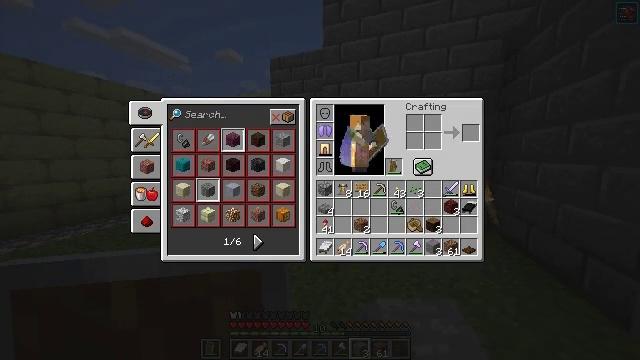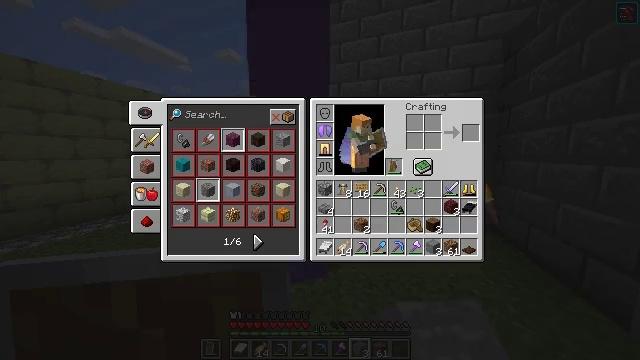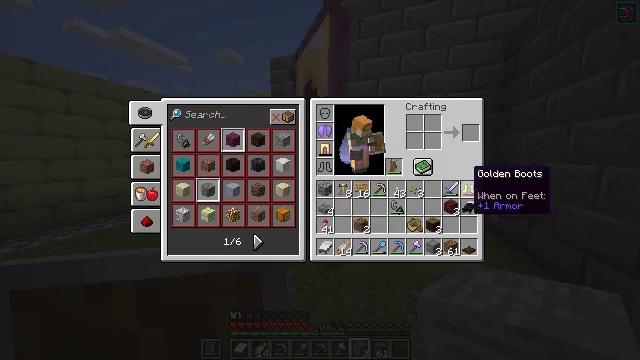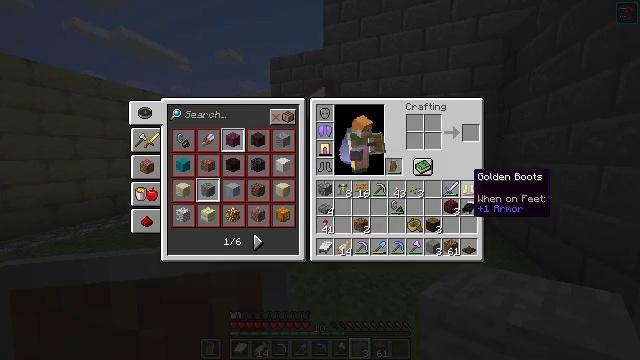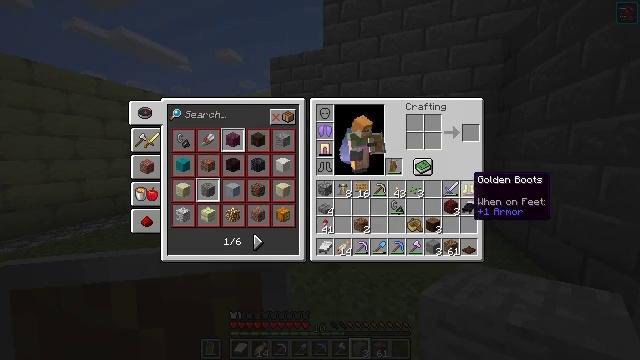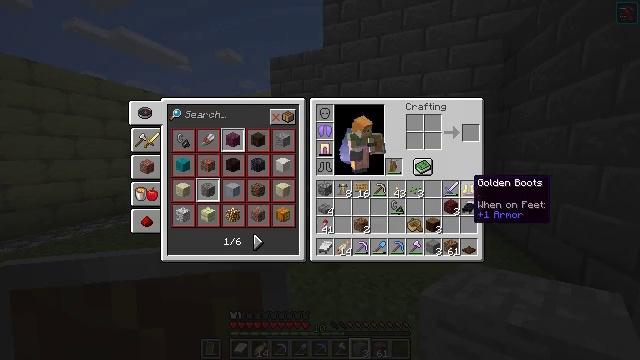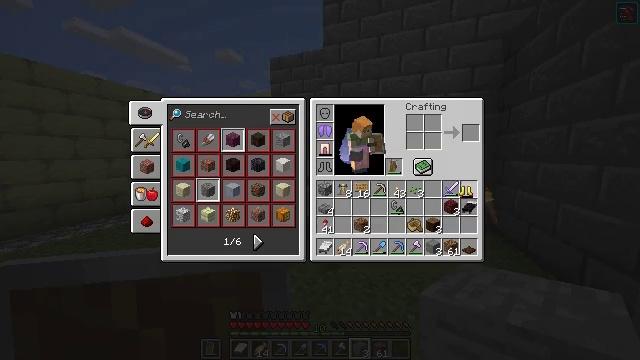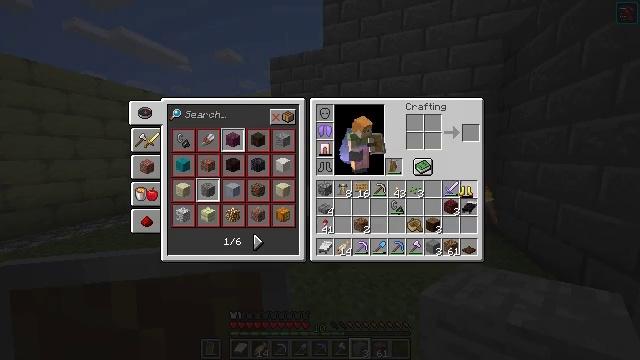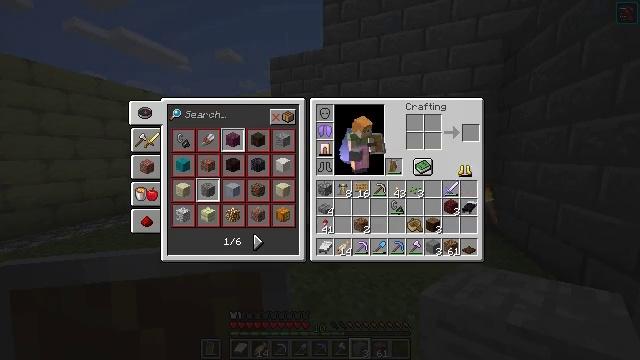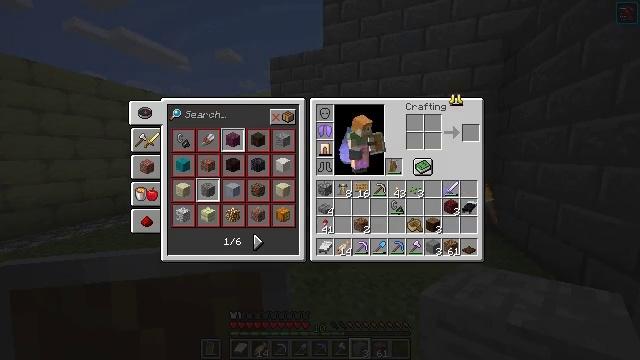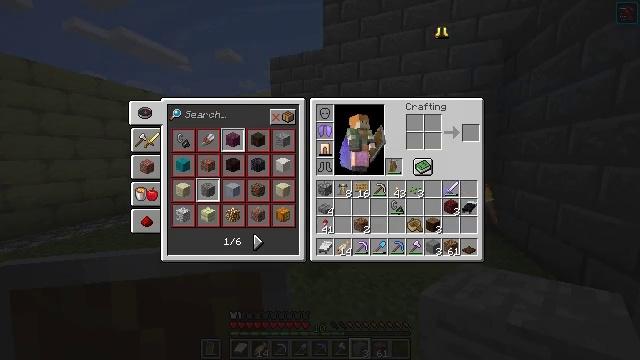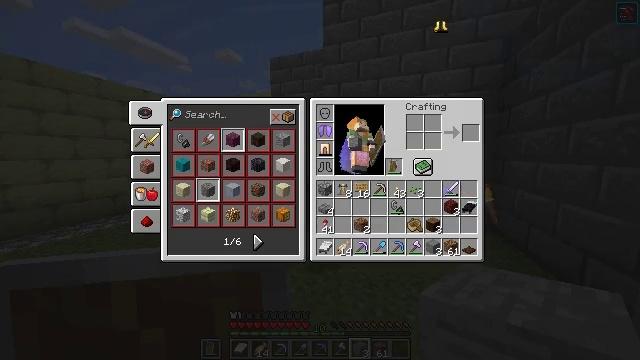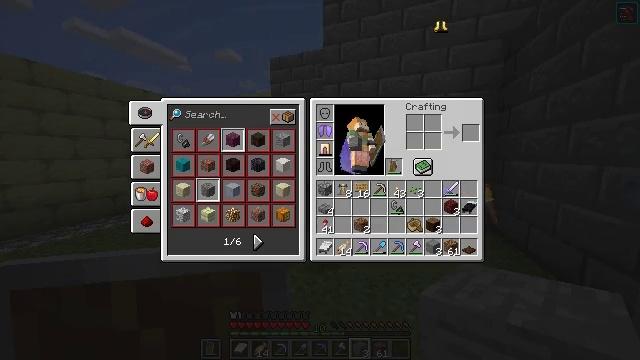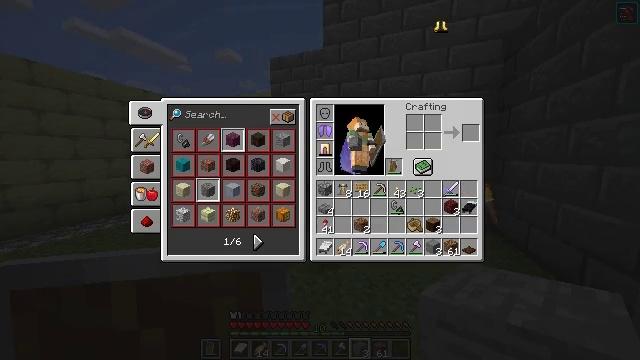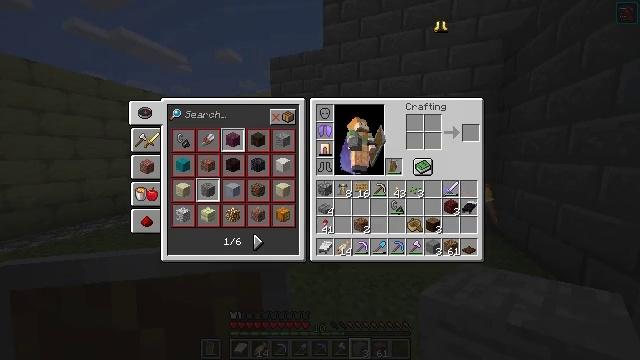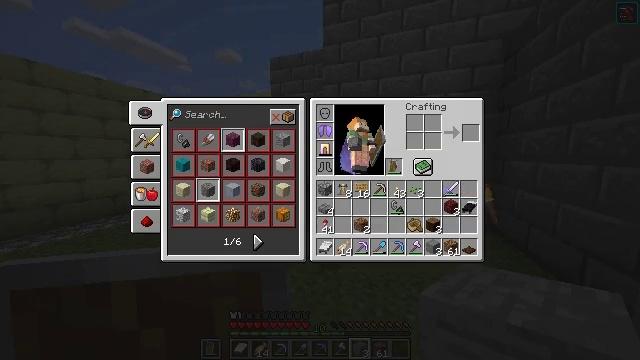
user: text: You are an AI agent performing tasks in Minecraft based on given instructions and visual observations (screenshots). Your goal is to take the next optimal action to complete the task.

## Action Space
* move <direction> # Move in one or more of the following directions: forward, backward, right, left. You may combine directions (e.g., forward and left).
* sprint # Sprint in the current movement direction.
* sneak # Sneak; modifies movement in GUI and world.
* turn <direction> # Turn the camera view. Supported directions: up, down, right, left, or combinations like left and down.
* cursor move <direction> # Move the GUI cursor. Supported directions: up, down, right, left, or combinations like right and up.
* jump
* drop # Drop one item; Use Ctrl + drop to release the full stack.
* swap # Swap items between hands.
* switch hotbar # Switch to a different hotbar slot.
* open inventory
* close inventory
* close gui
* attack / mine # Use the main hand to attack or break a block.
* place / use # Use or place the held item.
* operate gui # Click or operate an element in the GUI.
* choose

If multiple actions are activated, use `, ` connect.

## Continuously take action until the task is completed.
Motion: motion action
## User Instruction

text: Drop golden boots.
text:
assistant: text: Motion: cursor move down, open gui
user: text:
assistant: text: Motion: cursor move down
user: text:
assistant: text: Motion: no_op
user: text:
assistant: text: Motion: no_op
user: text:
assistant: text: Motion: no_op
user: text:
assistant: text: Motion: operate gui
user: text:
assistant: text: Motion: operate gui
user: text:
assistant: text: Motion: cursor move up
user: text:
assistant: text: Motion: cursor move left and up
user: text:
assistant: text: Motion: cursor move left and up
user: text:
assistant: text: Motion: no_op
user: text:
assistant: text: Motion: operate gui
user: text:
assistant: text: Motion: operate gui
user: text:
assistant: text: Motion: operate gui
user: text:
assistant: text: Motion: no_op
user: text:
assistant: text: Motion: no_op
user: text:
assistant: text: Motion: cursor move down
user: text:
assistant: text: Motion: cursor move left and down
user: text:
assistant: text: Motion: cursor move left and down
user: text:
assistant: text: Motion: no_op